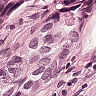
Metastatic tissue present: yes